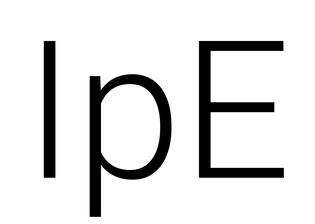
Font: Roboto_Light